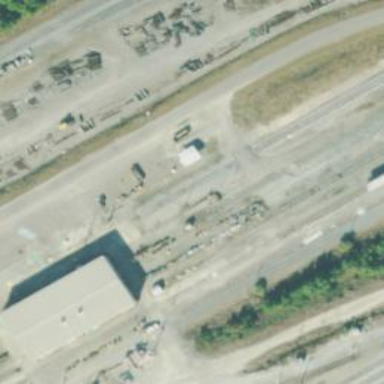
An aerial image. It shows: Loading ramp for railways.